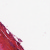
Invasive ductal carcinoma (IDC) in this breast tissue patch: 0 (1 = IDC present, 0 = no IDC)